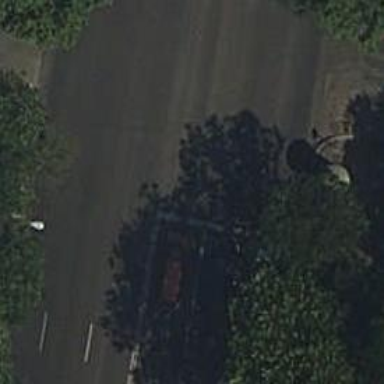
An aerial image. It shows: Road with traffic signals.